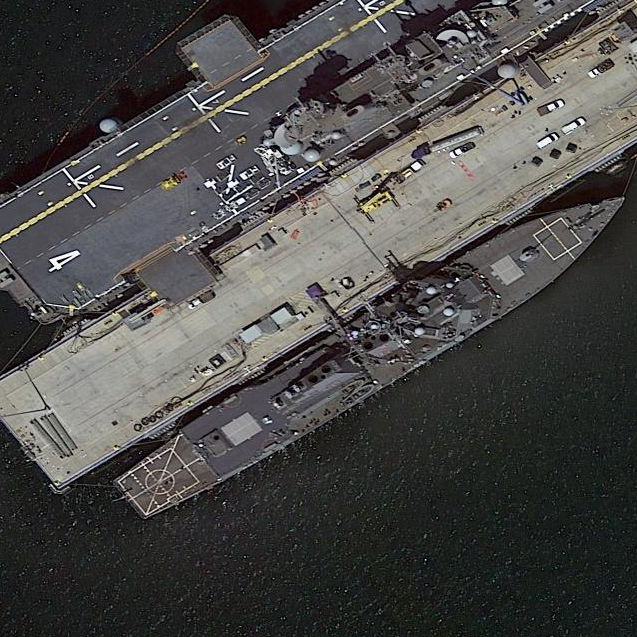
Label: Arleigh_Burke-class_destroyer